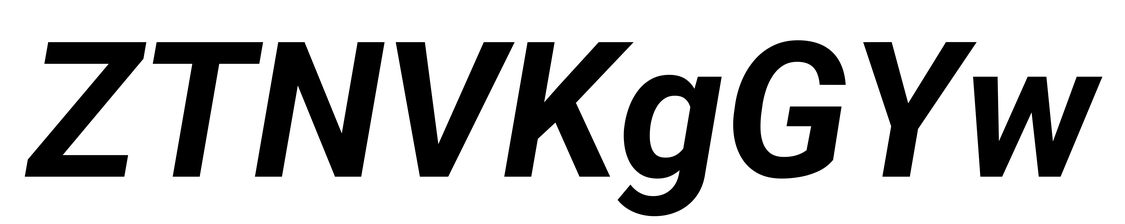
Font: Roboto-Italic_Bold_Italic